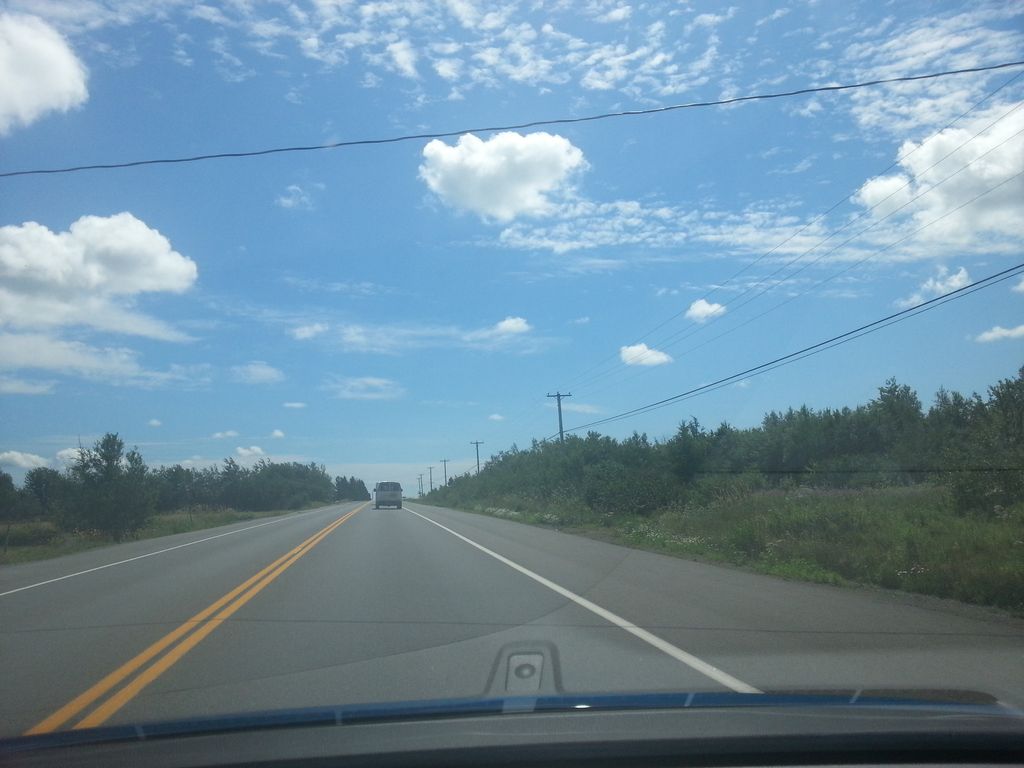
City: charlottetown